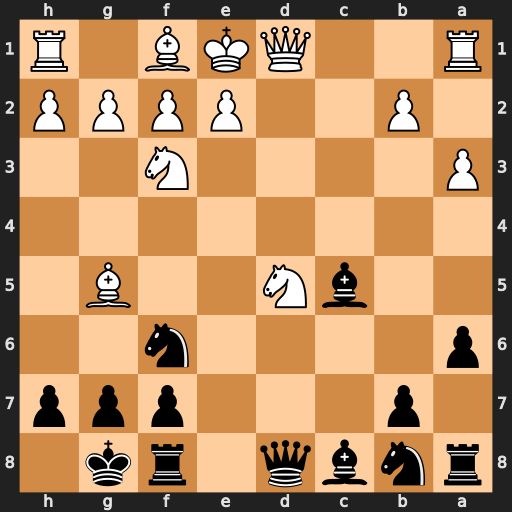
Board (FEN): rnbq1rk1/1p3ppp/p4n2/2bN2B1/8/P4N2/1P2PPPP/R2QKB1R
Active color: b
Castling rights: KQ
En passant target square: -
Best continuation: Qxd5 Bxf6 Qxd1+ Rxd1 gxf6